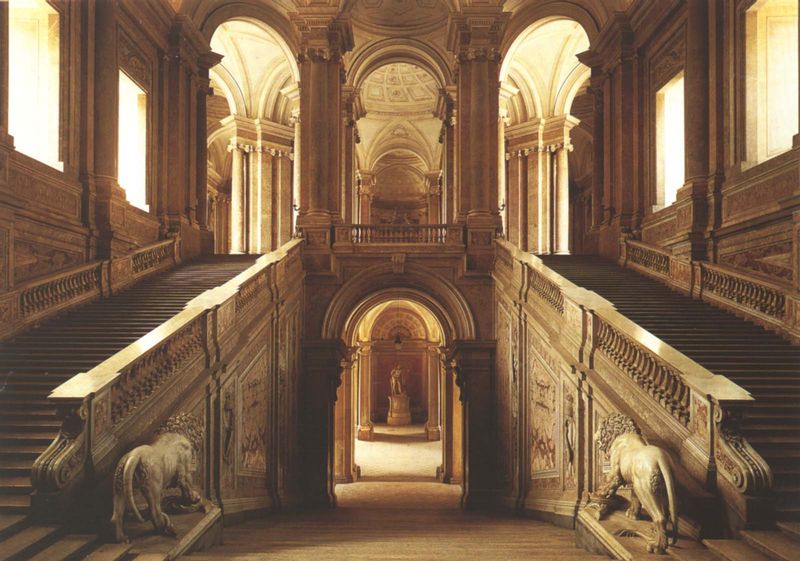
Titel: Caserta, La Reggia
Künstler: Luigi Vanvitelli
Standort: Caserta, La Reggia (EU - I - Kampanien)
Schlagwörter: schatten, ocker, fenster, licht, marmor, säulen, beige, architektur, barock, stein, brunnen, statue, sonnenlicht, kuppel, treppe, aufgang, geländer, stufen, foto, bögen, eingang, nische, gewölbe, balustrade, kapitell, löwen, schloß, rundbögen, treppenhaus, wien, fot, treppenaufgang, stiege, kunsthistorisches museeum, naturhistorisches museeum